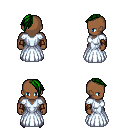
a pixel art fantasy rpg character, male body template, human, dark skin, underdress, teal pants, green long mohawk hairstyle, leather bracers, metal boots, four views (front, back, left, right), 2x2 character sprite sheet, small pixel art, hard edges, no anti-aliasing